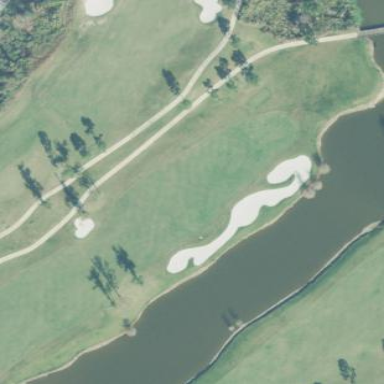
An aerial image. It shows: Sand bunker on golf course.